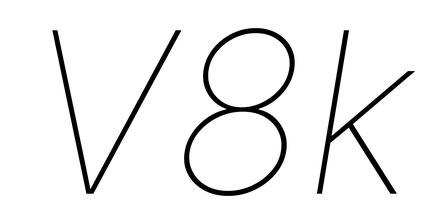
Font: Inter-Italic_Thin_Italic